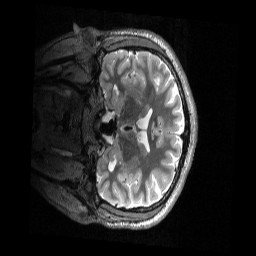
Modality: T2w
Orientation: coronal
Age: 26
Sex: male
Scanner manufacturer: siemens
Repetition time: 3.2 s